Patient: sex F, age 67
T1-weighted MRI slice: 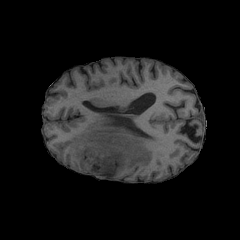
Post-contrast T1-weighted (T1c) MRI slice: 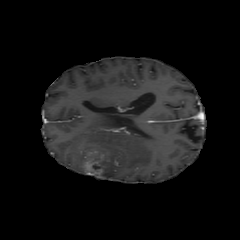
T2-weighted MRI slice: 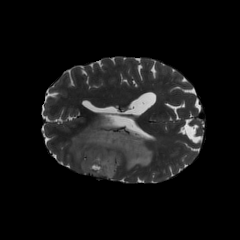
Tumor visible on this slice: yes
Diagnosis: Astrocytoma, IDH-mutant
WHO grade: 4